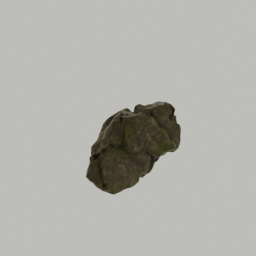
Label: nature